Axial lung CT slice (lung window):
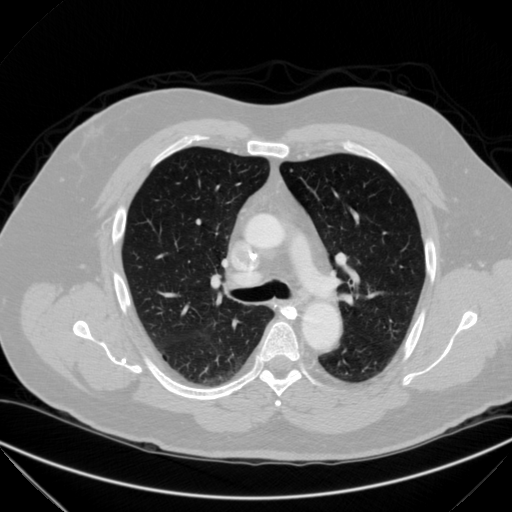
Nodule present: yes
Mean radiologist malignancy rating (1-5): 3